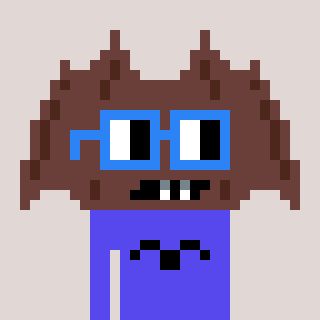
a pixel art character with square blue glasses, a bat-shaped head and a computerblue-colored body on a warm background